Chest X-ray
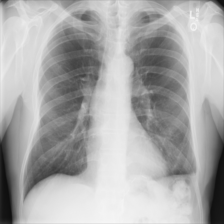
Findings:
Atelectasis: negative
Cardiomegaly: negative
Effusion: negative
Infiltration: negative
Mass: negative
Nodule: negative
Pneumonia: negative
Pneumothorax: negative
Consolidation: negative
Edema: negative
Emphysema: negative
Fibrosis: positive
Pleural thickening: negative
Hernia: negative